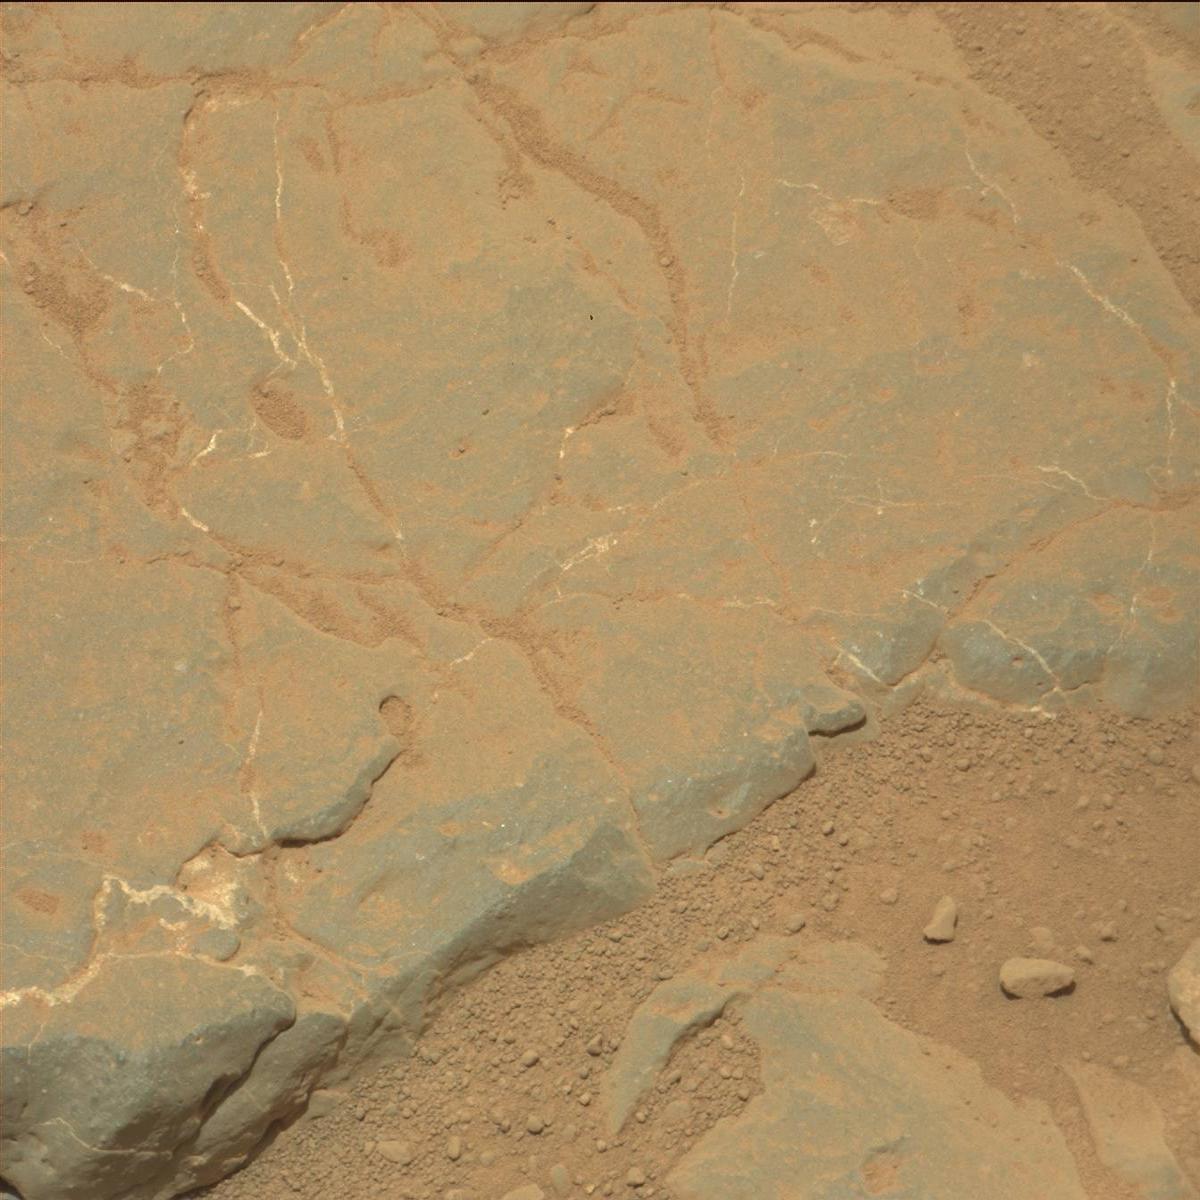
Terrain classes present: Bedrock, Rock, Sand / Soil